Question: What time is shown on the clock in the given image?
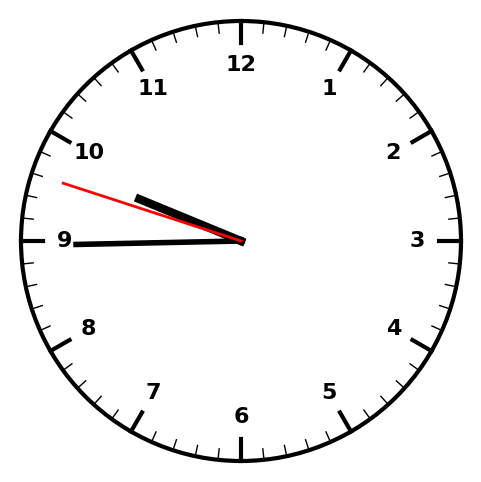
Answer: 09:44:48